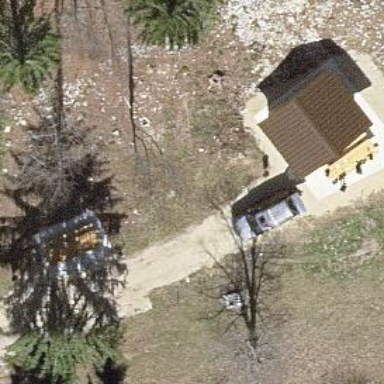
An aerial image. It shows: Picnic table located in leisure land area.